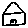
Label: house